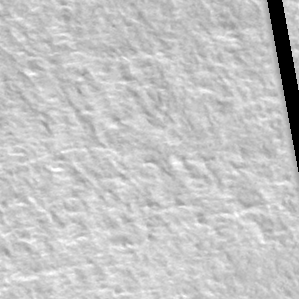
Label: frost